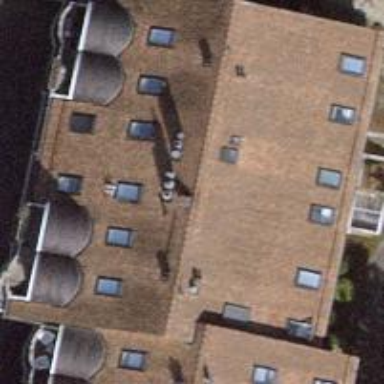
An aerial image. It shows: Image showing building with apartments.